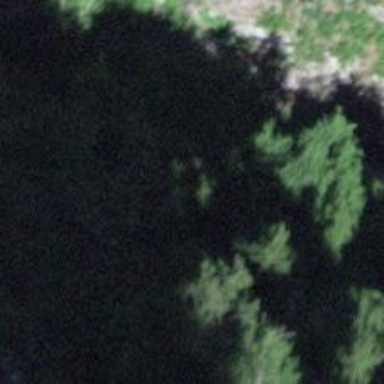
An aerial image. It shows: Cliff in nature.